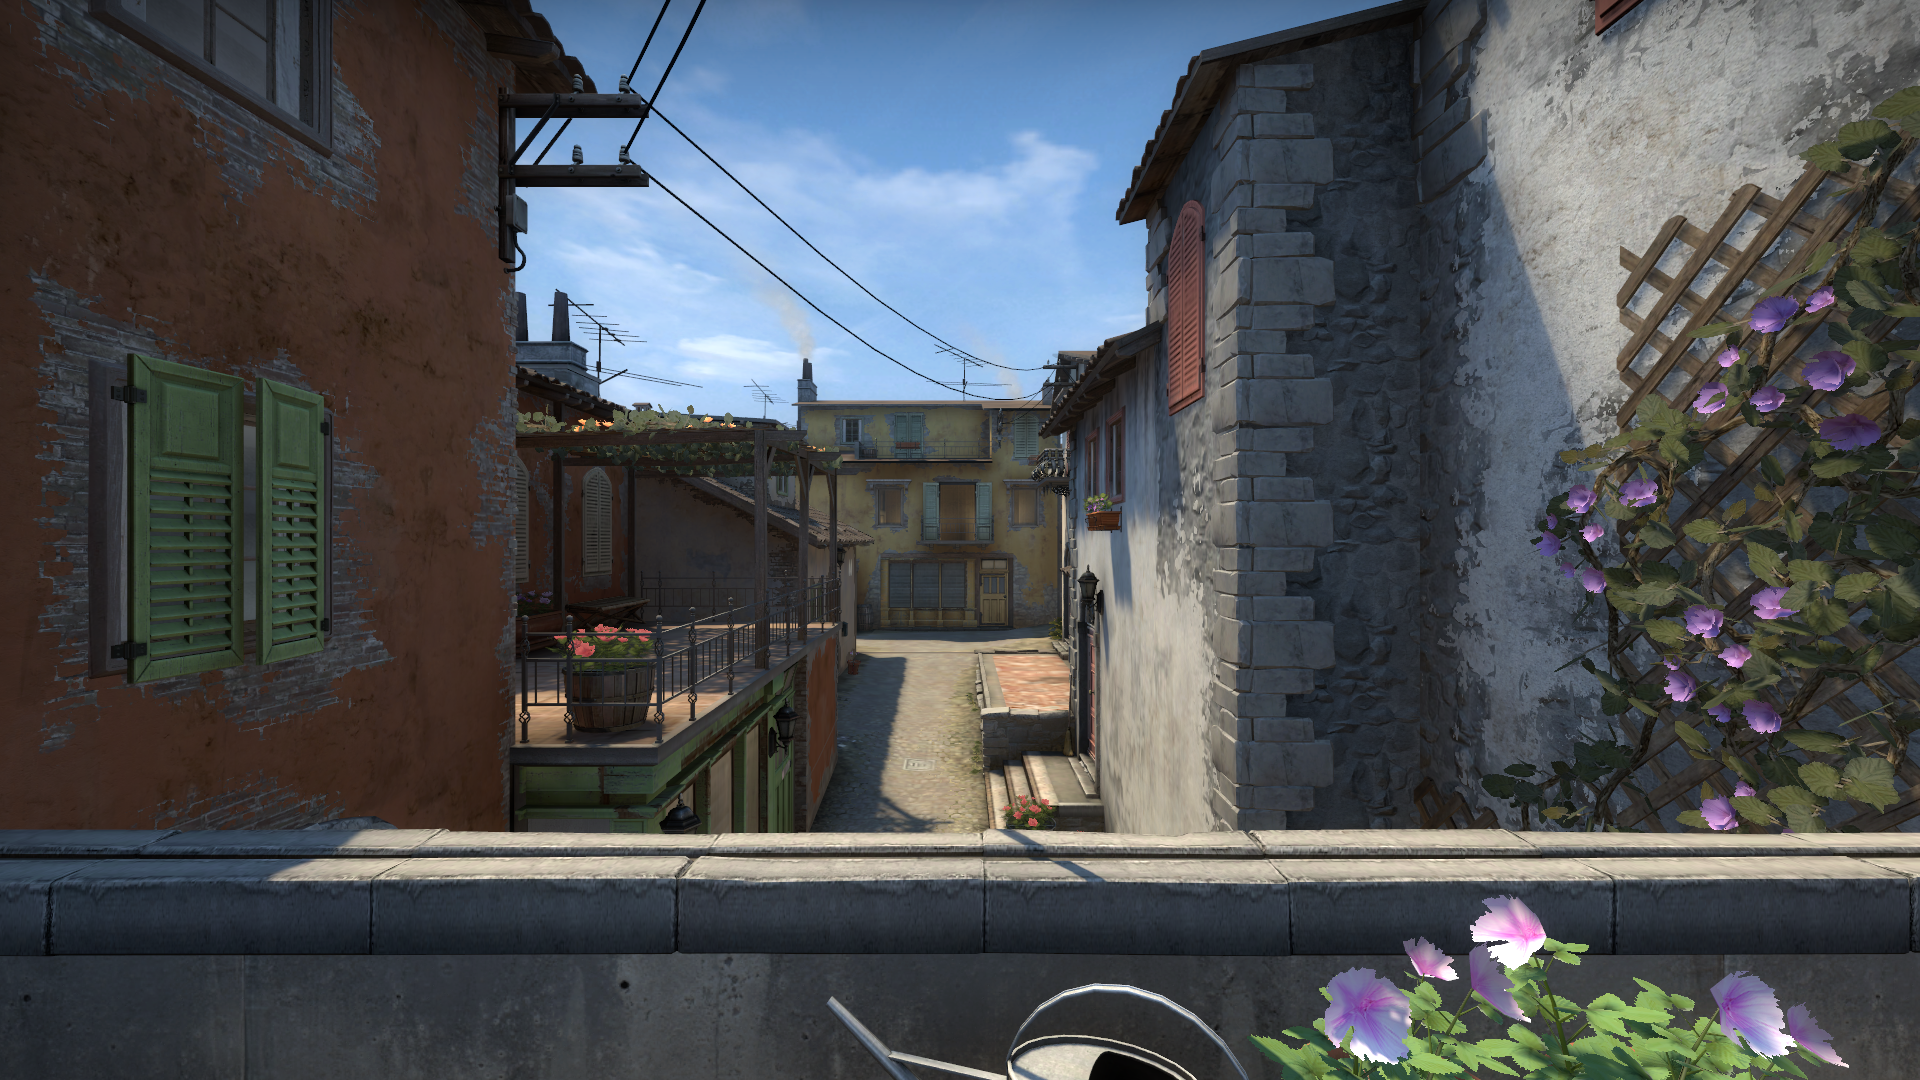
Map: de_inferno